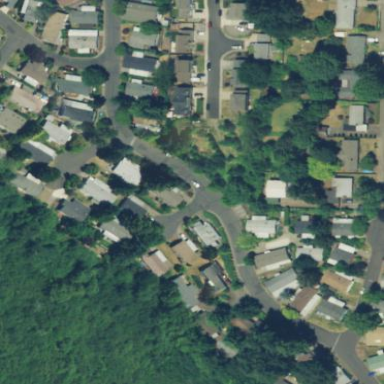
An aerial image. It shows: Residential area designated as trailer park.